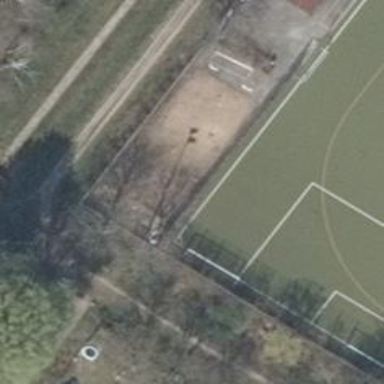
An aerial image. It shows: Athletics pitch with sand surface for leisure land.